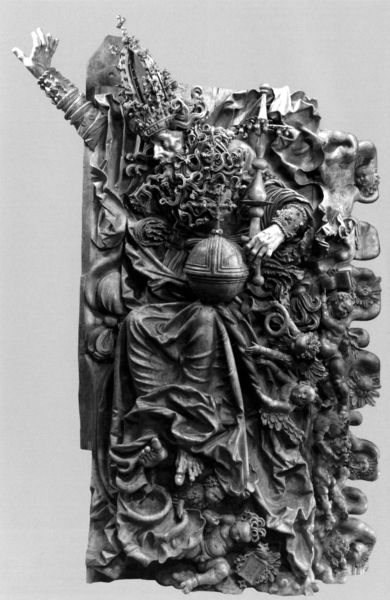
Titel: Hochaltar, Gottvater aus der Marienkrönung
Künstler: Meister H. L.
Standort: Breisach
Institution: Münster St. Stephanus
Schlagwörter: fuß, hand, kopf, mann, nackt, weiß, wolken, sitzen, bewegung, geste, grau, hintergrund, holz, hut, profil, schwarz, stuhl, bart, arm, arme, falten, stein, zerrissen, bildnis, hände, wind, figur, gewand, haare, mantel, sitzend, kind, gotik, krone, locken, kinder, engel, putte, ranken, skulptur, beine, apfel, relief, füße, baby, aufgewühlt, bischof, könig, papst, thron, detail, faltenwurf, plastik, knie, foto, fotografie, photographie, barfuss, kreuz, babys, kniee, kupfer, schwarzweiß, kugel, herrscher, rüstung, altar, schnitzerei, photo, ganzfigur, voluten, gotisch, christus, jesus, dynamisch, hilfe, adern, heiliger, mitra, tiara, putten, putti, schnitzwerk, umrahmt, insignien, ornat, zepter, szepter, abwehr, weltkugel, gesprenge, marienkrönung, schnitzaltar, gottvater, reichsapfel, holzschnitzerei, kahsnitz, meister ls, shcnitzerei, weltenherrscher, alter könig, emporgestreckte hand